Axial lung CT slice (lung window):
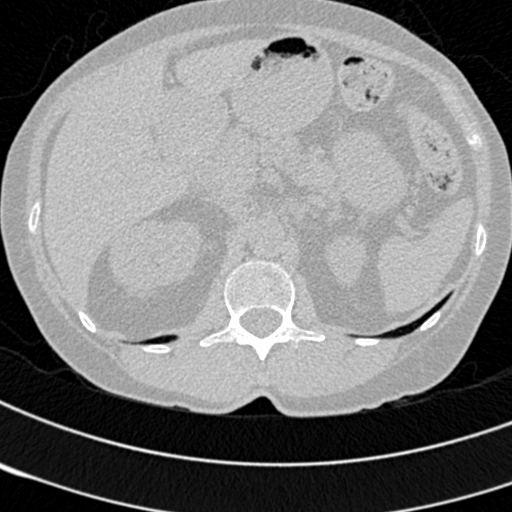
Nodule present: no